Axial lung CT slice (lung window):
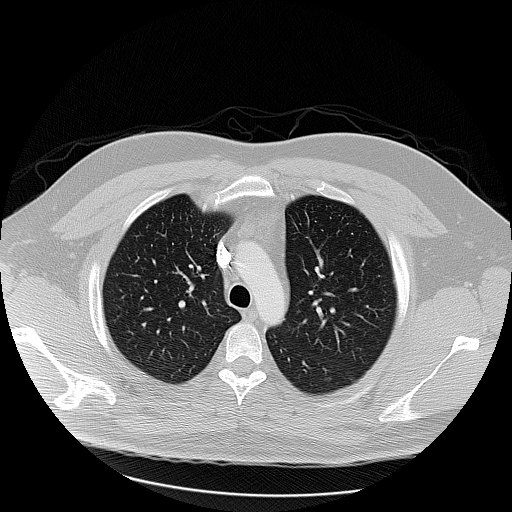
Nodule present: no